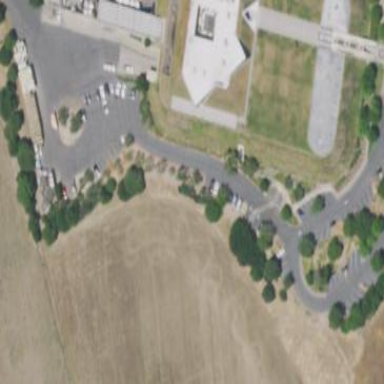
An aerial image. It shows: Parking area.